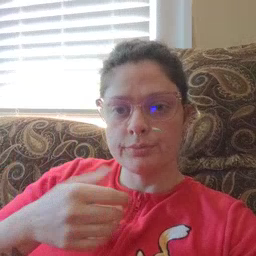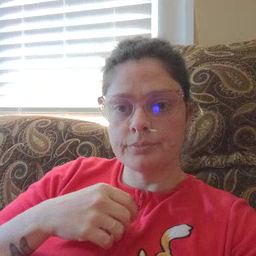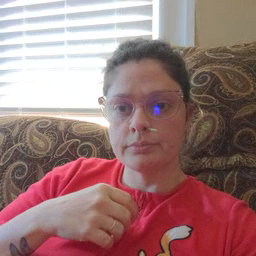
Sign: book